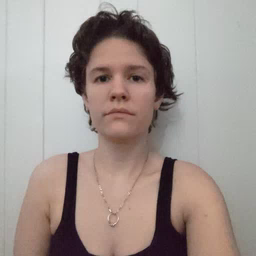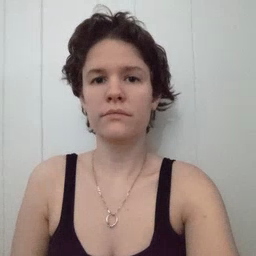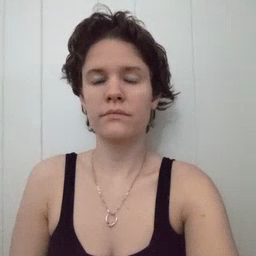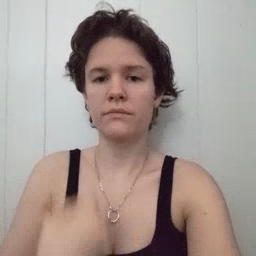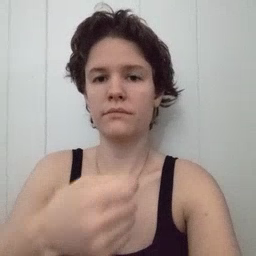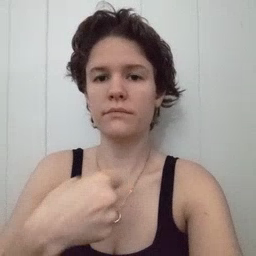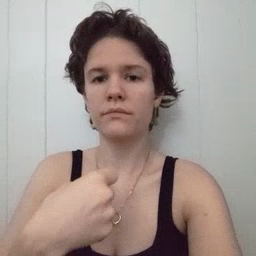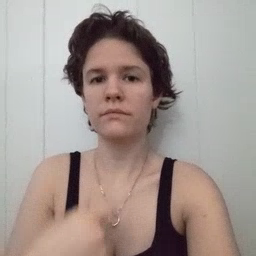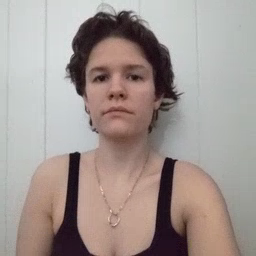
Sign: make